Field crop: maize
Growth stage: 2
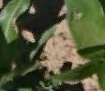
Species: maize